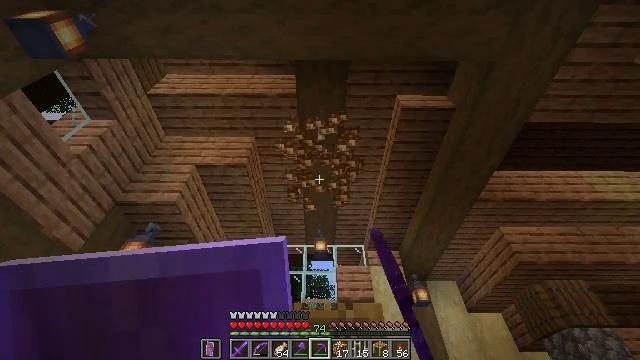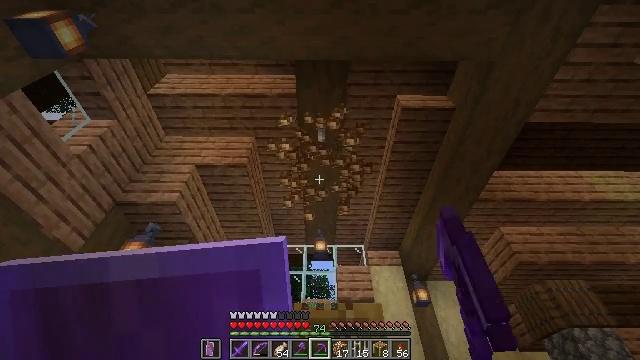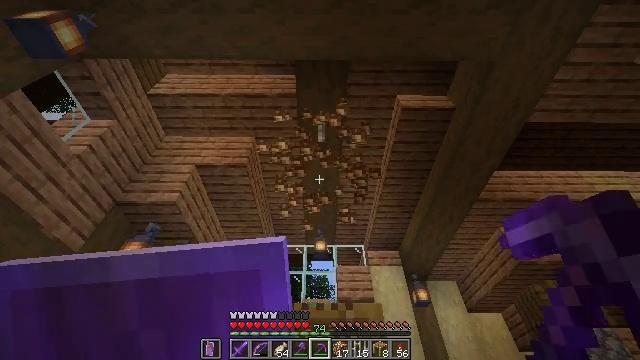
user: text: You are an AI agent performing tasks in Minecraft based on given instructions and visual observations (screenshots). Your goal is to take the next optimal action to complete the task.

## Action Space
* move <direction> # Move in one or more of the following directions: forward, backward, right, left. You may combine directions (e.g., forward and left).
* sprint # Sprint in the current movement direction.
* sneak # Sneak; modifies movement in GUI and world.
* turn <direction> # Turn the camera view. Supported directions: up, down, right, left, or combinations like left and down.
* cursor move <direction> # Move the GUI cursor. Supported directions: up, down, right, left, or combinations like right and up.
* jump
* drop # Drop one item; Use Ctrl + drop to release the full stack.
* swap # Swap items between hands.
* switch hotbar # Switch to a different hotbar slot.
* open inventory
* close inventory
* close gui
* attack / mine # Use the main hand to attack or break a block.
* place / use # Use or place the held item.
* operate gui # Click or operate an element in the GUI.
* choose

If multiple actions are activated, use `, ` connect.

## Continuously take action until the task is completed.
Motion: motion action
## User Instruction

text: Mine the glowstone in the Nether.
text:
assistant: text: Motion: attack / mine
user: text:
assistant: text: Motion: attack / mine
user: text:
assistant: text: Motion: attack / mine